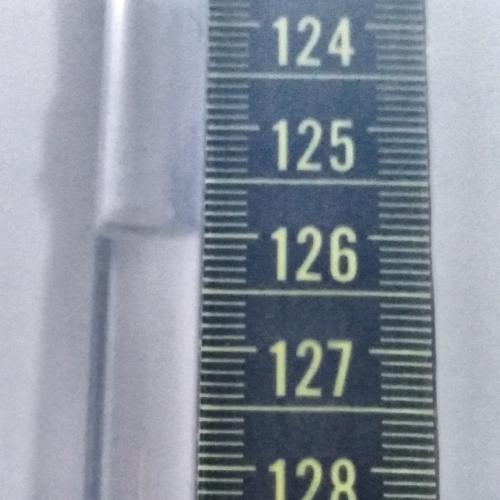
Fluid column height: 126.0 cm